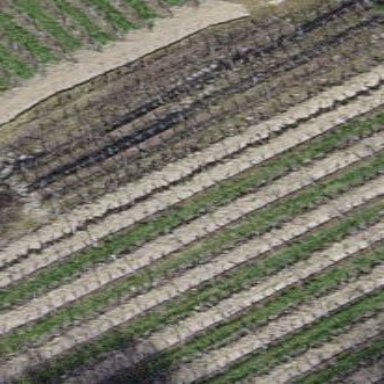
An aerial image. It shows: Vineyard with grape crops.